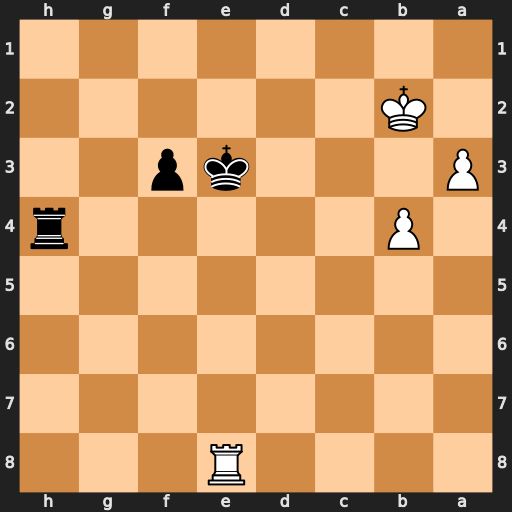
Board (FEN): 4R3/8/8/8/1P5r/P3kp2/1K6/8
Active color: b
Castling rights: -
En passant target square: -
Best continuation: Re4 Rc8 f2